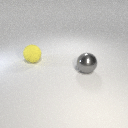
large gray metal sphere in front of large yellow rubber sphere